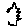
Label: tree